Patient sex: F
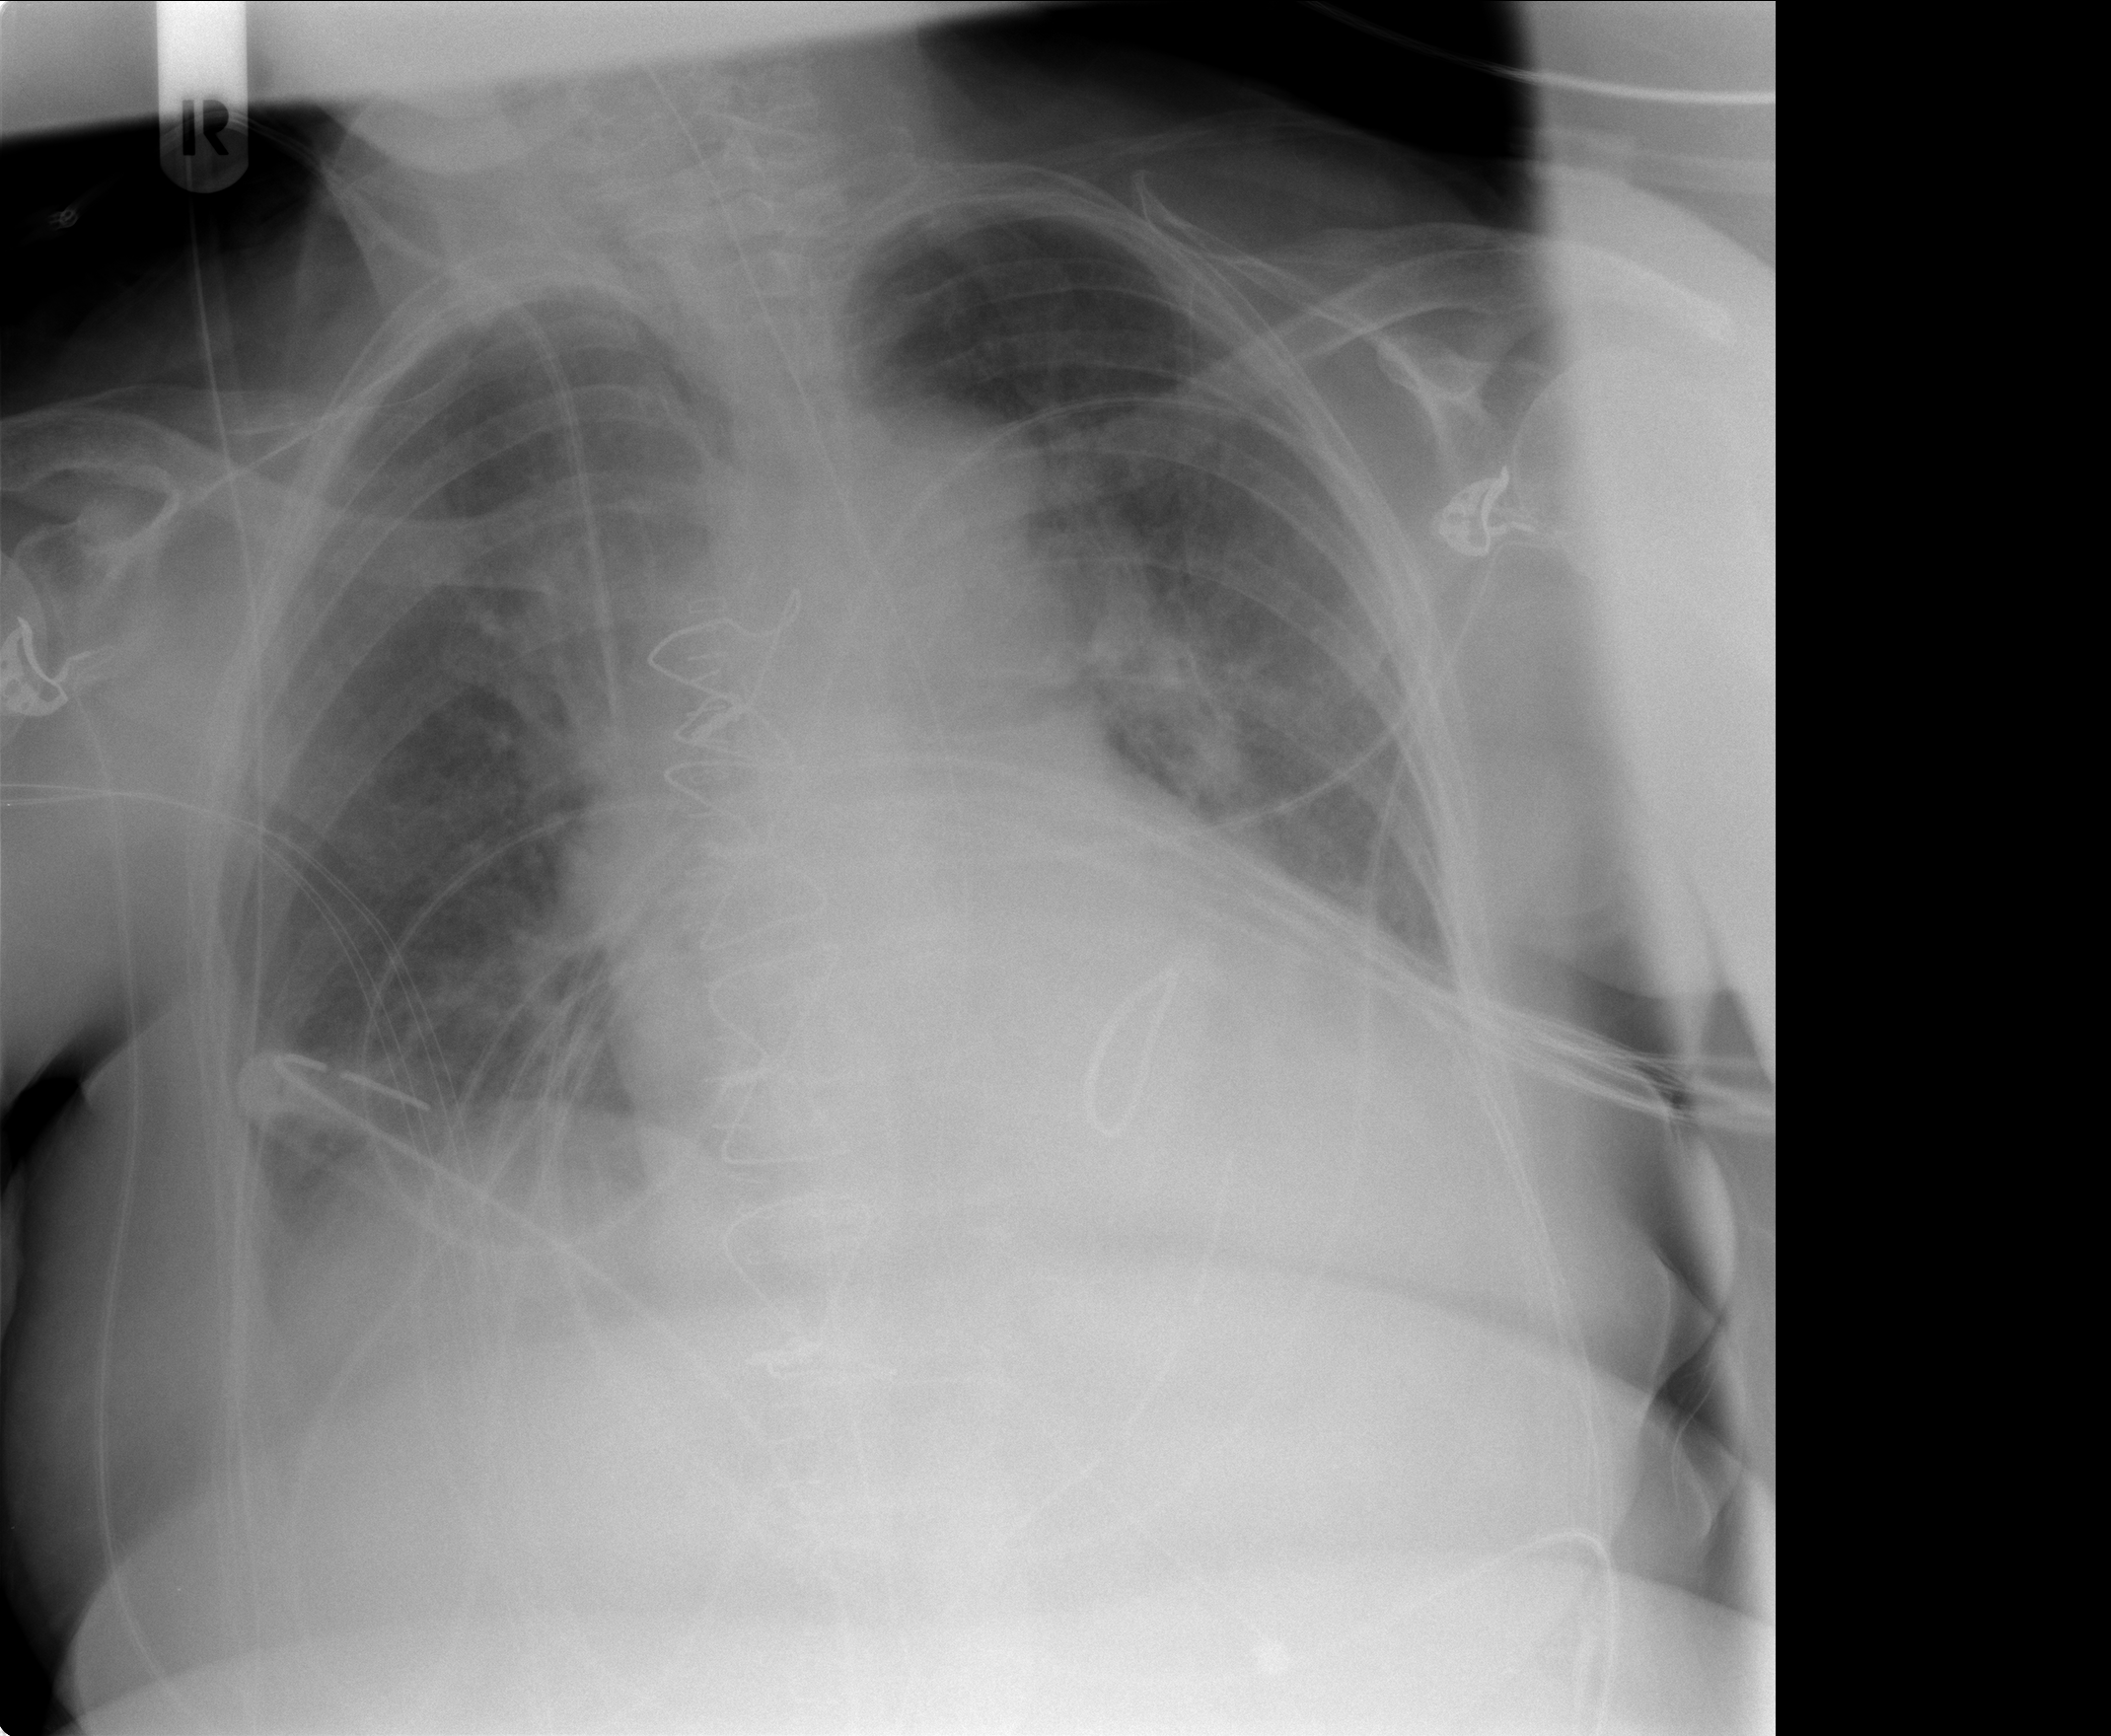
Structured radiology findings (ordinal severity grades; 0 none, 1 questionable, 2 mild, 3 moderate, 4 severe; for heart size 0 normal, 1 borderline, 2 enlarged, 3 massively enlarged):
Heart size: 2
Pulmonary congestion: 2
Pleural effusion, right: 1
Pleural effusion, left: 1
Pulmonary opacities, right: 1
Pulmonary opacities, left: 1
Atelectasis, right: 0
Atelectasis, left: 2